Interaction volume radius: 5 \u00c5
Interaction volume height: 15 \u00c5
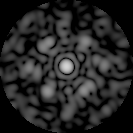
Disorder parameter: 0.5832